Aerial crown-view tile of a tropical tree (Barro Colorado Island, Panama), acquired 20240918:
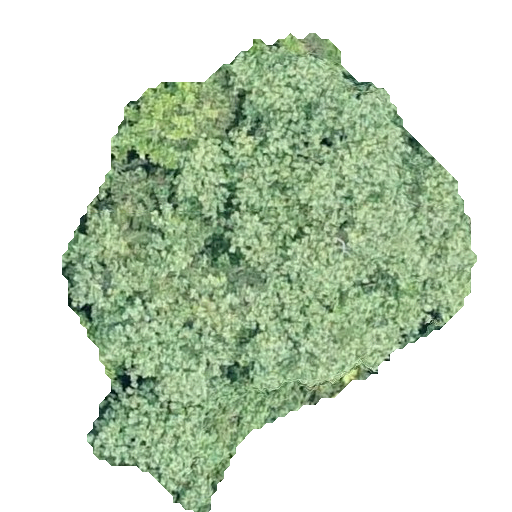
Species: Hieronyma alchorneoides
GBIF accepted scientific name: Hieronyma alchorneoides
Crown area: 191.622 m²